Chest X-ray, AP view. Patient: 53 years old, sex F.
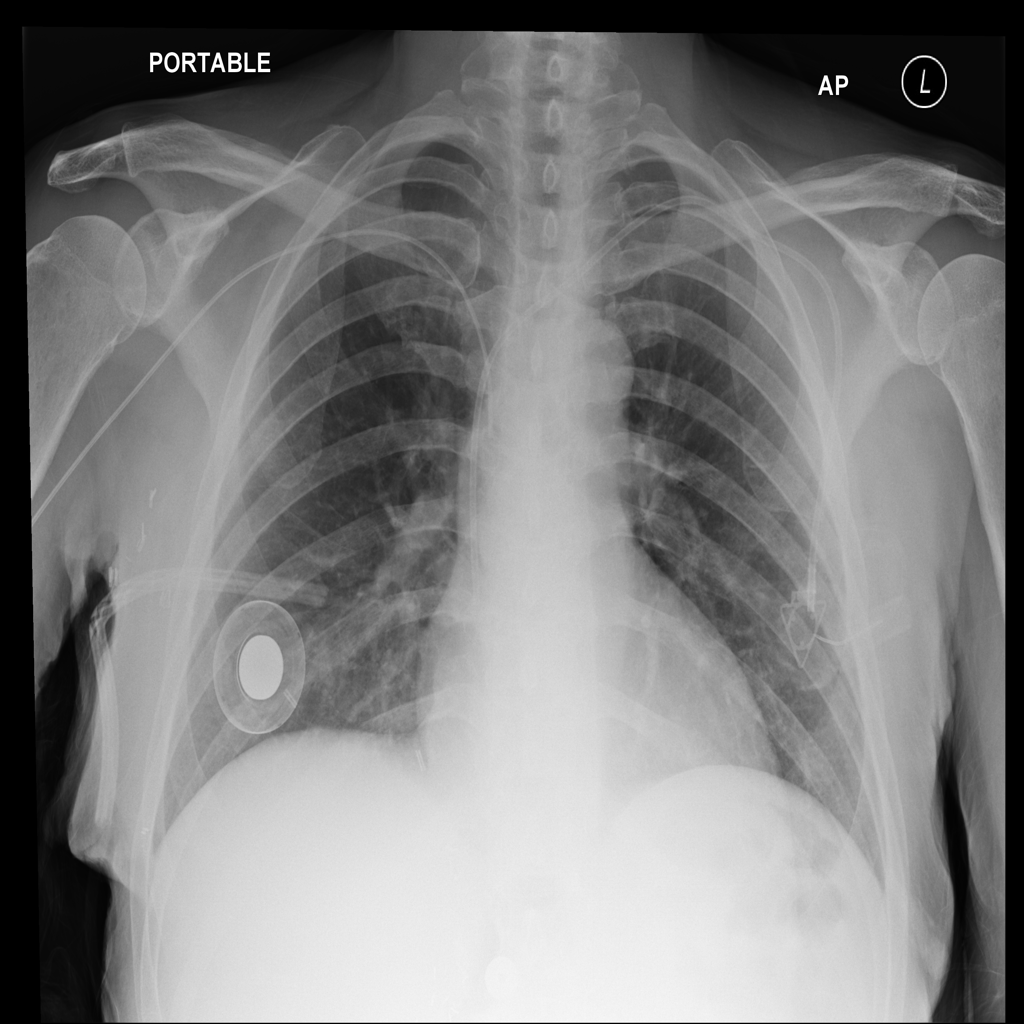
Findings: Atelectasis